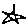
Label: star